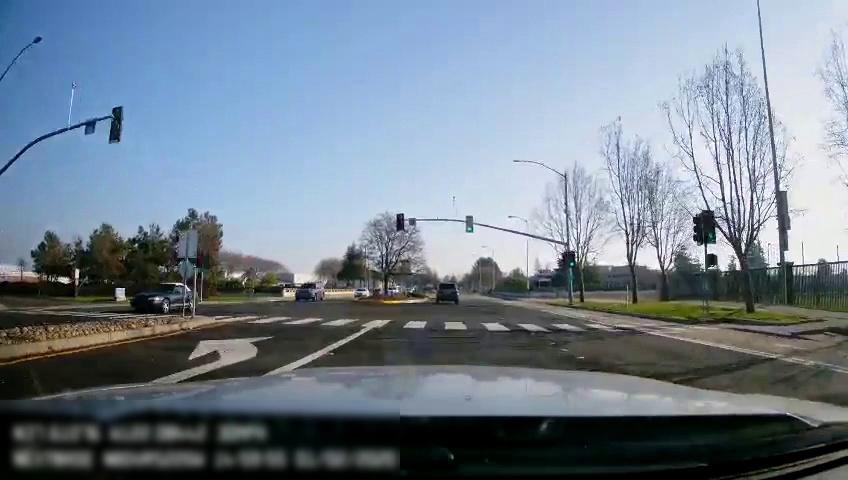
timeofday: Day
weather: Sunny
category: Drivable Space
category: Vehicles | Car
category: Vehicles | SUV
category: Vehicles | Car
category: Vehicles | SUV
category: Lanes | Alternate Lane
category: Lanes | Current Lane
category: Lanes | Alternate Lane
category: Lanes | Current Lane
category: Traffic | Lights
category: Traffic | Lights
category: Traffic | Lights
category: Traffic | Lights
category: Traffic | Lights
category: Traffic | Lights
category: Traffic | Lights
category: Traffic | Lights